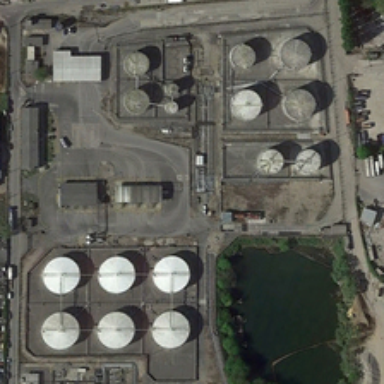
Some storage tanks are near a pond and several buildings .